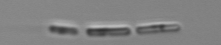
Label: Skeletonema